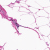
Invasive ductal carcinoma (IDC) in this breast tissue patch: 0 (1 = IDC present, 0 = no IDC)